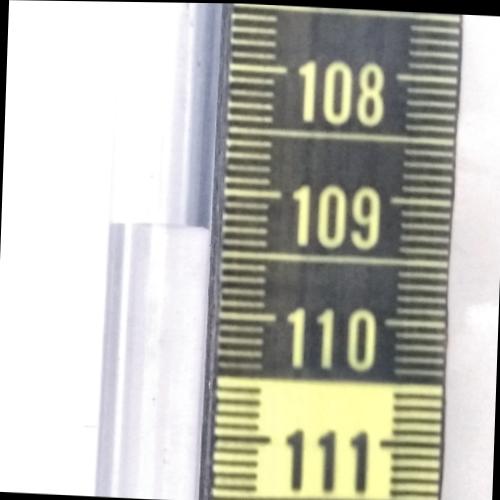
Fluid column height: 109.3 cm